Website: walmart
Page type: review-order
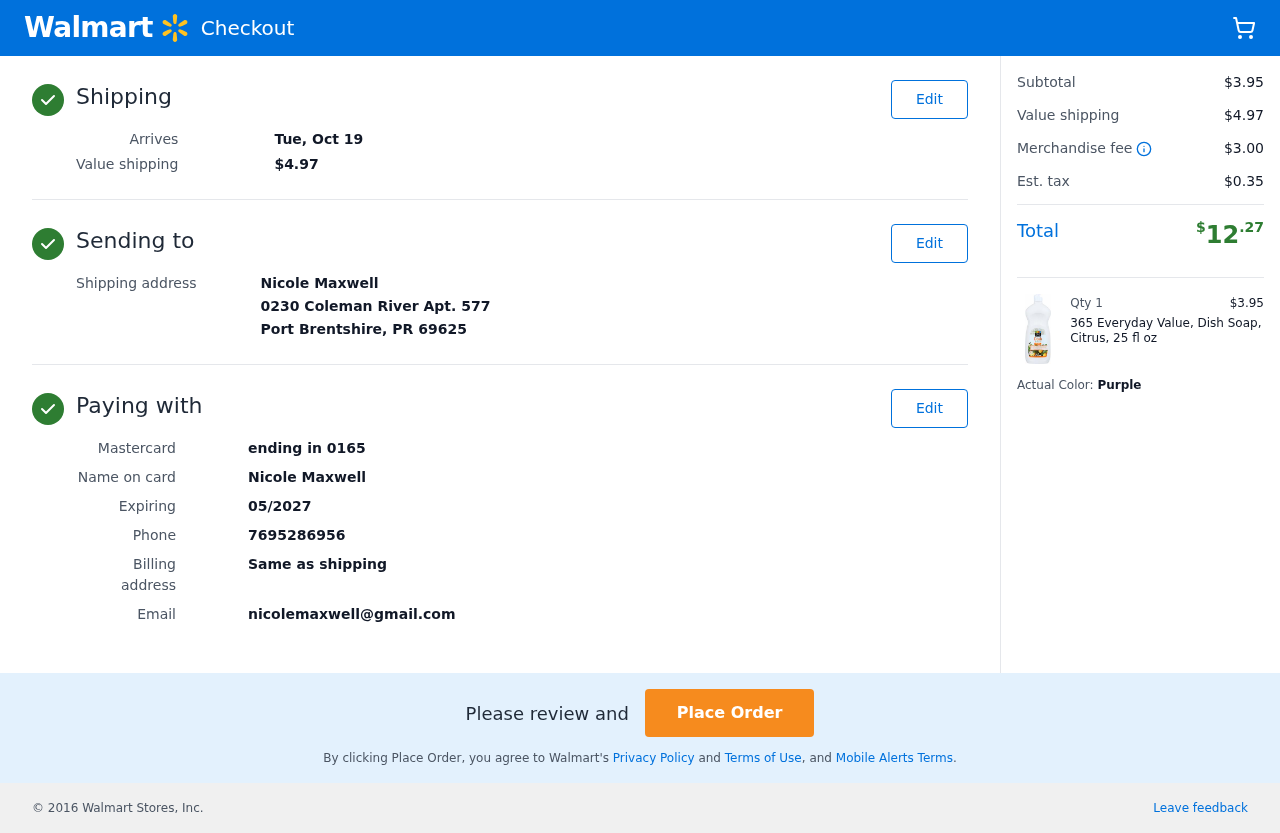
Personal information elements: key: PII_CARD_LAST4
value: ending in 0165
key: PII_CARD_TYPE
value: Mastercard
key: PII_CITY_STATE_ZIP
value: Port Brentshire, PR 69625
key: PII_EMAIL
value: nicolemaxwell@gmail.com
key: PII_FULLNAME
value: Nicole Maxwell
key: PII_PHONE
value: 7695286956
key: PII_STREET
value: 0230 Coleman River Apt. 577
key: PII_FULLNAME2
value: Nicole Maxwell
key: PII_CARD_EXPIRY
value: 05/2027
Product elements: key: PRODUCT1_NAME
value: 365 Everyday Value, Dish Soap, Citrus, 25 fl oz
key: PRODUCT1_PRICE
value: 3.95
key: PRODUCT1_QUANTITY
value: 1
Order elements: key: ORDER_DELIVERY_DATE
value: Tue, Oct 19
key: ORDER_SHIPPING_COST
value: $4.97
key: ORDER_SUBTOTAL
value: $3.95
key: ORDER_MERCHANDISE_FEE
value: $3.00
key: ORDER_TAX
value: $0.35
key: ORDER_TOTAL
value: $12.27